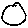
Label: circle